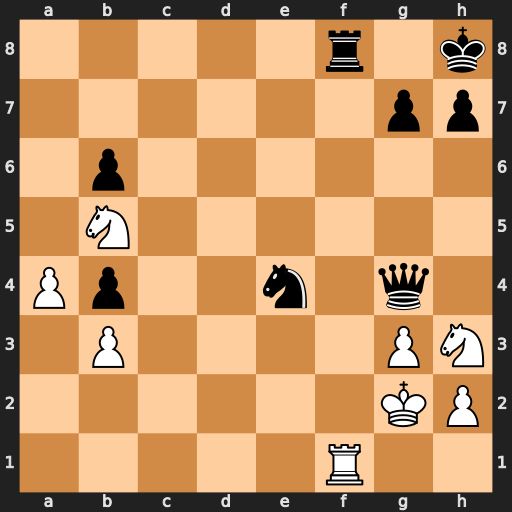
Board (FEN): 5r1k/6pp/1p6/1N6/Pp2n1q1/1P4PN/6KP/5R2
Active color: w
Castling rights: -
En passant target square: -
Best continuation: Rxf8#